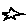
Label: star